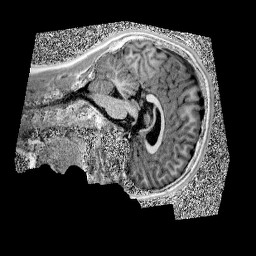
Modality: UNIT1
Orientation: sagittal
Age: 12
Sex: male
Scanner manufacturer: siemens
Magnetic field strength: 3 T
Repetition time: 4 s
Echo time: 0.00299 s